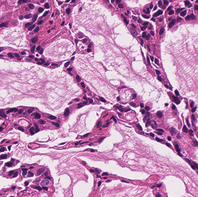
Tumor epithelial tissue: yes
Tumor-associated stroma tissue: yes
Normal tissue: no